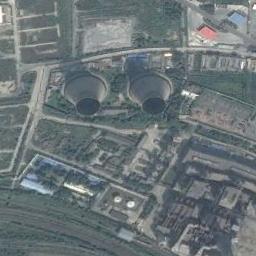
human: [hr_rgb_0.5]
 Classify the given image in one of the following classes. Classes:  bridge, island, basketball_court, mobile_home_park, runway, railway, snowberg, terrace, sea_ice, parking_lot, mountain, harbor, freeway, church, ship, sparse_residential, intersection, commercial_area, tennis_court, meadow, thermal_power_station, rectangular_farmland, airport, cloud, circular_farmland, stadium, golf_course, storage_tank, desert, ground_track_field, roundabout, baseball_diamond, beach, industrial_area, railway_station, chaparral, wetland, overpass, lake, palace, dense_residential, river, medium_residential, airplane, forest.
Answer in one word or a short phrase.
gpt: thermal_power_station